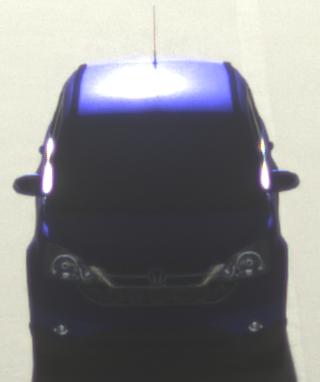
Make: Honda
Model: CR-V
Detailed model: CR-V (III) (04/10 - 10/12)
Model produced from: 2010
Model produced until: 2012
Doors: 5
Color: blue
Road condition: dry road
Daytime: morning or afternoon
Contrast: high contrast